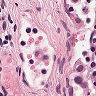
Metastatic tissue present: no